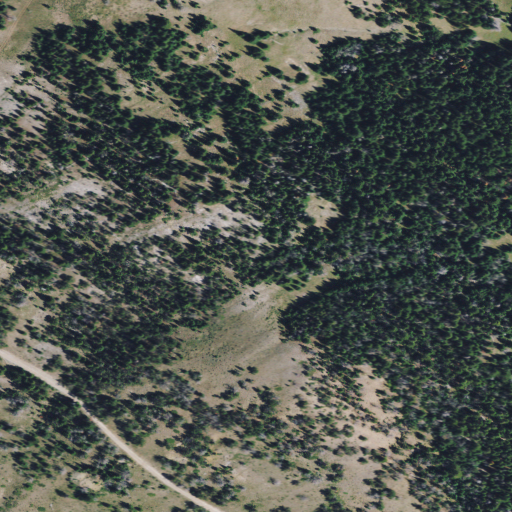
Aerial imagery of gap in Montana named Elk Saddle containing evergreen forest, grassland, and shrub